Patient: sex F, age 33
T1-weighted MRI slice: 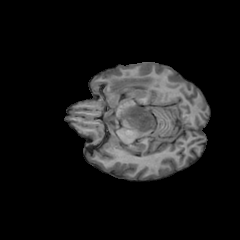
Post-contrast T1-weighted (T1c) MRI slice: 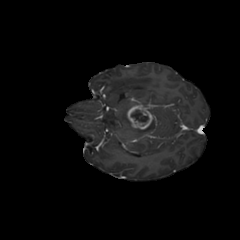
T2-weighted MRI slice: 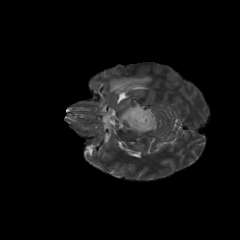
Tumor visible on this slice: yes
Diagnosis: Glioblastoma, IDH-wildtype
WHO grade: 4